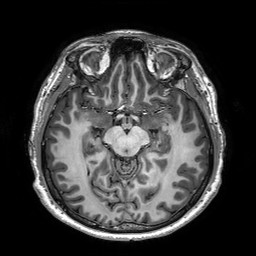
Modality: T1w
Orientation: coronal
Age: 34
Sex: male
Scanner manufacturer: philips
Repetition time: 0.006442 s
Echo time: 0.00294 s